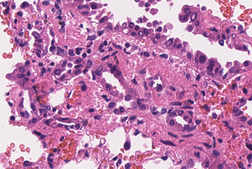
Tumor epithelial tissue: yes
Tumor-associated stroma tissue: yes
Normal tissue: no